Interaction volume radius: 5 \u00c5
Interaction volume height: 10 \u00c5
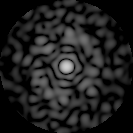
Disorder parameter: 0.787